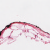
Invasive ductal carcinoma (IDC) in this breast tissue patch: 0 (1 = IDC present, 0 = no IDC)